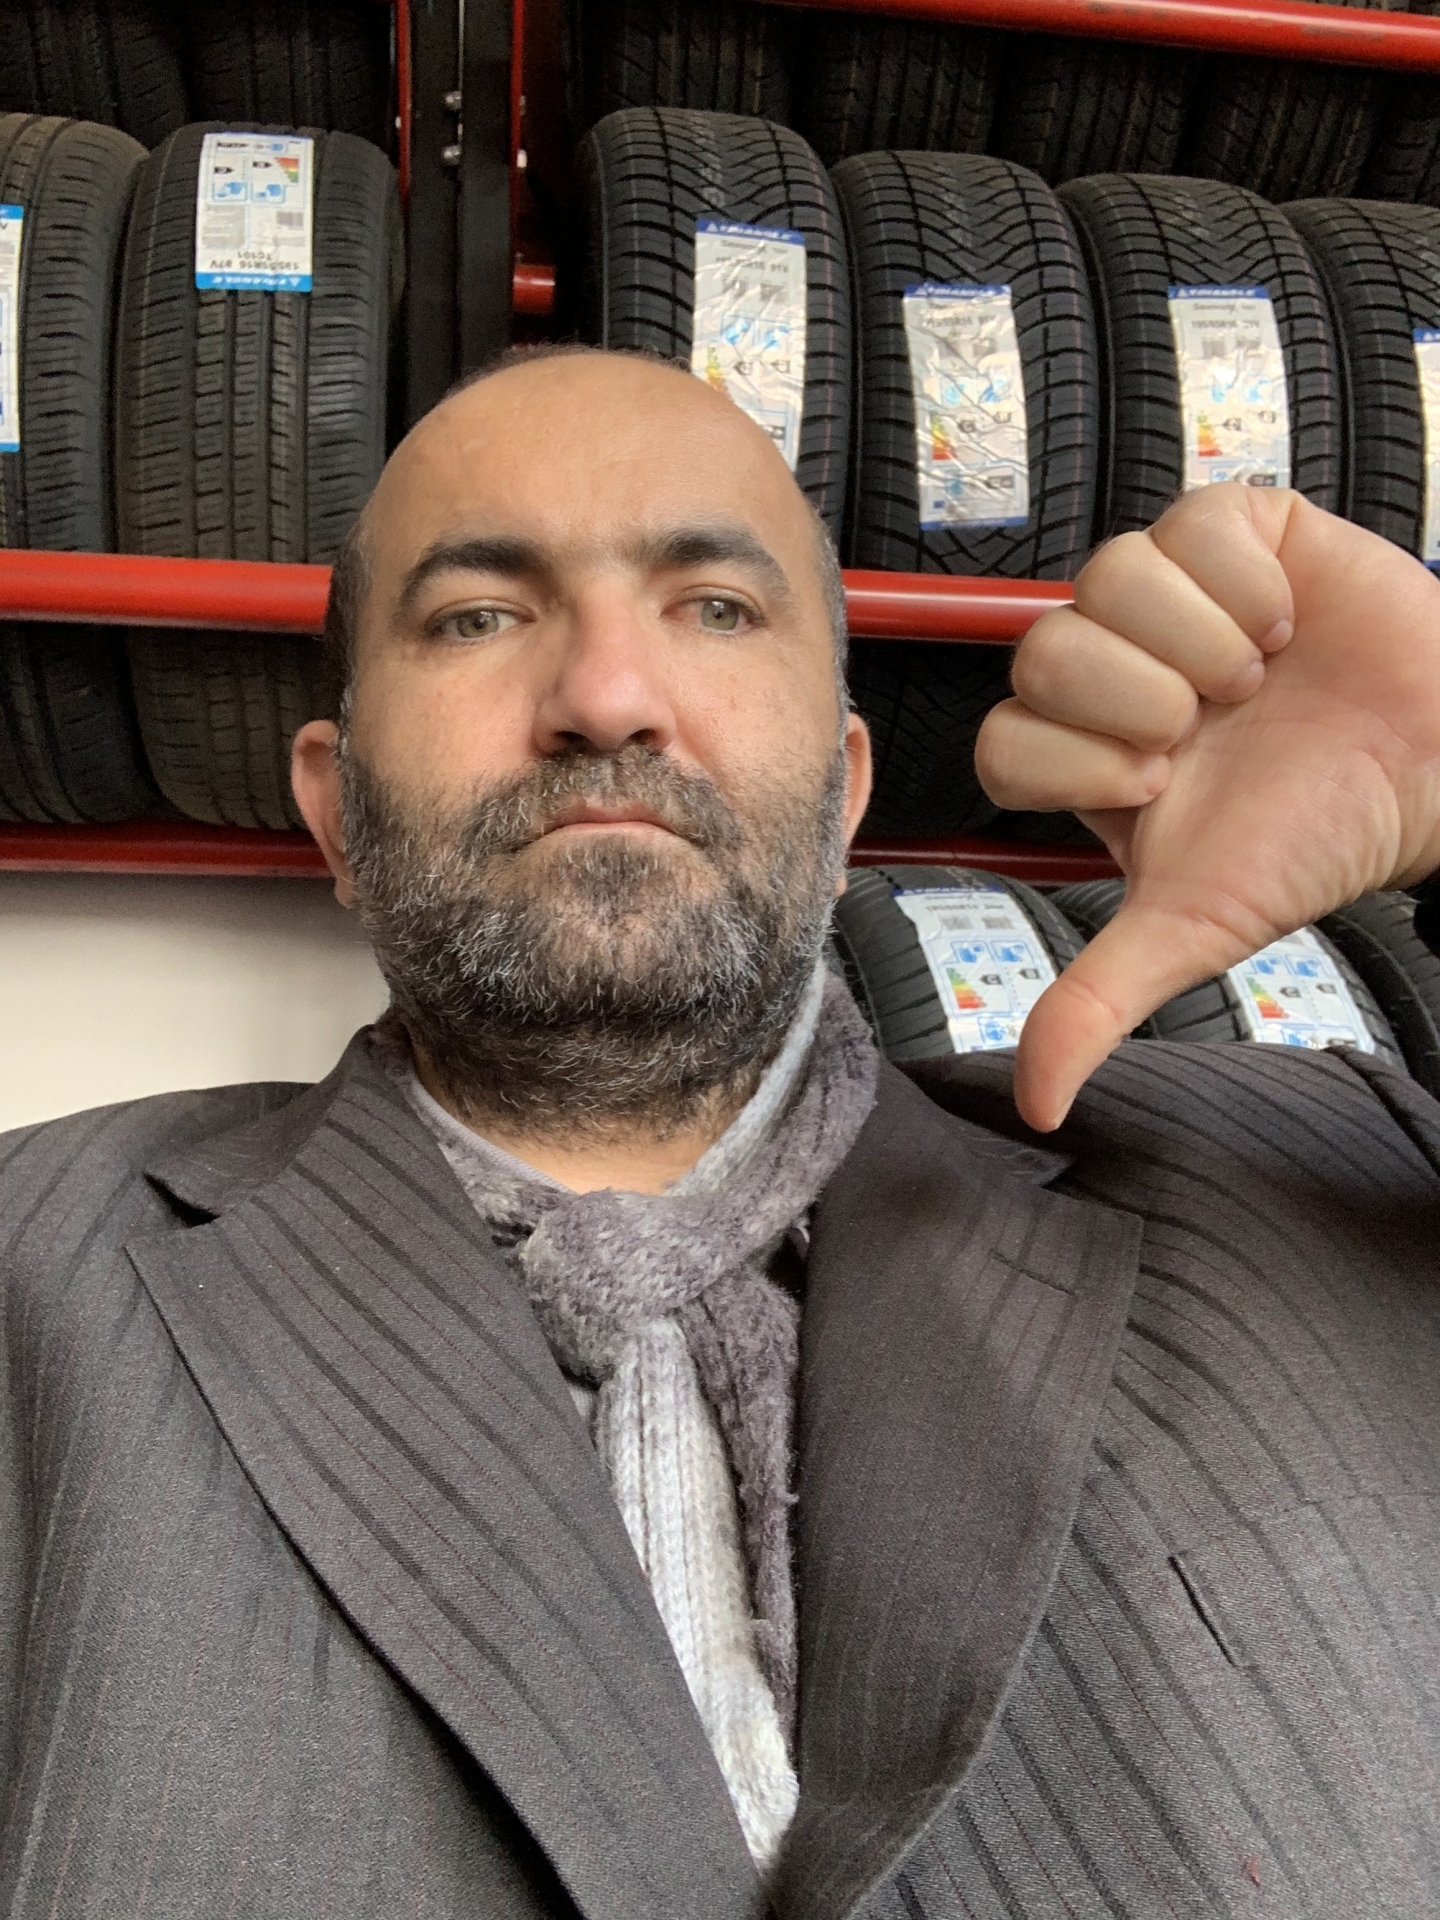
Label: clear